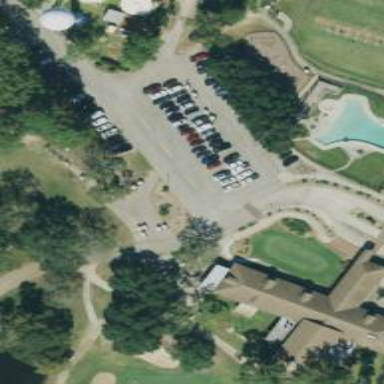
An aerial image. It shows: Path for both road and golf.